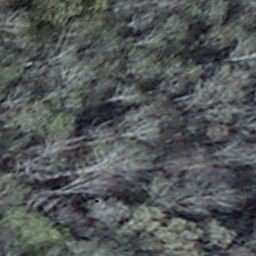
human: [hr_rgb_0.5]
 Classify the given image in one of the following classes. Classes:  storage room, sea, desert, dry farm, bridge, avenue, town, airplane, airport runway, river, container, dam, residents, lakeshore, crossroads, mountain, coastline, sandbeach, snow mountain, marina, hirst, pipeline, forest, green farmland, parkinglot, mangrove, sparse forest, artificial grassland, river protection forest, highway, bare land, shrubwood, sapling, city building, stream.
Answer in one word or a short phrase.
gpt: shrubwood